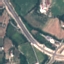
Label: Highway